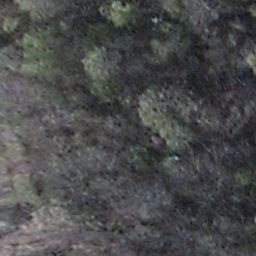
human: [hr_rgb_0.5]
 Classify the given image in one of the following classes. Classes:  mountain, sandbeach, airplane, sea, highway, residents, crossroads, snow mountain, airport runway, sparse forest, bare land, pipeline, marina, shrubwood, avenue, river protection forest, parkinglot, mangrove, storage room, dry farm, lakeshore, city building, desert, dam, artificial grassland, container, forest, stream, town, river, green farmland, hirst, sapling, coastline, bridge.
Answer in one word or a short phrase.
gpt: shrubwood